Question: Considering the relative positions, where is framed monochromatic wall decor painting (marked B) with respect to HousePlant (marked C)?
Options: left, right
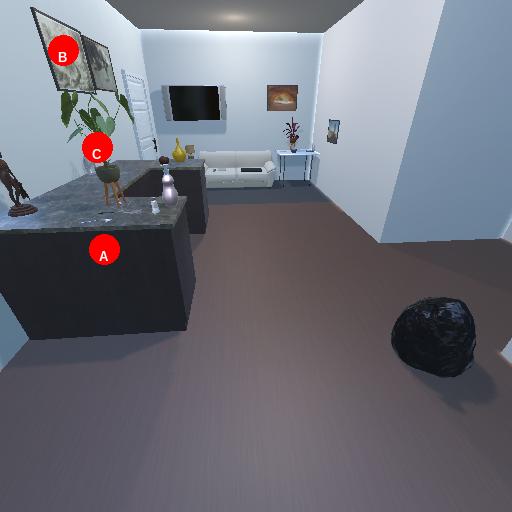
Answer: left